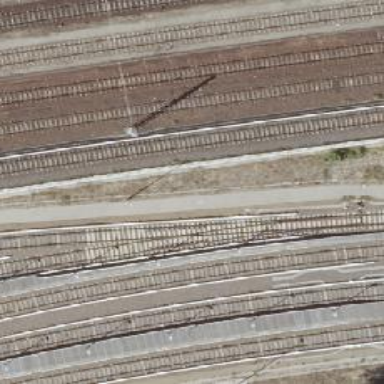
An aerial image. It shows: Abandoned electrified rail railway passing through service yard.